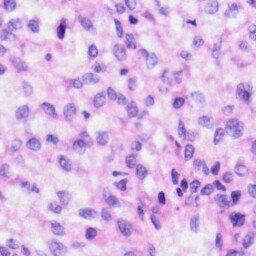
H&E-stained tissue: Liver